Question: I'm trying to make some shapes with Java, I created two rectangles and they show up normally, but lately I integrated a polygon shape code but it not showing up while running the program. Somebody help in this please!
Here is a screenshot after running:

Here is the code I use:
'''
import java.awt.*;
import java.awt.event.*;
import javax.swing.*;
public class shapes extends JPanel{
int midX = 120;
int midY = 60;
int radius[] = {118,40,90,40};
int nPoints = 16;
int[] X = new int[nPoints];
int[] Y = new int[nPoints];
int i;
double max;
public void paintComponent(Graphics gphcs){
super.paintComponent(gphcs);
this.setBackground(Color.WHITE);
gphcs.setColor(Color.BLUE);
gphcs.fillRect(25,25,100,30);
gphcs.setColor(Color.GRAY);
gphcs.fillRect(25,65,100,30);
gphcs.setColor(new Color(190,81,215));
gphcs.drawString("This is my text", 25, 120);
for (double current=0.0; i<nPoints; i++)
{
double x = Math.cos(current*((2*Math.PI)/max))*radius[i % 4];
double y = Math.sin(current*((2*Math.PI)/max))*radius[i % 4];
X[i] = (int) x+midX;
Y[i] = (int) y+midY;
}
gphcs.setColor(Color.RED);
gphcs.fillPolygon(X, Y, nPoints);
}
}
'''
Acutally I wanted the polygon to show up as a star shape but it even didn't appear at all!
Thank you..
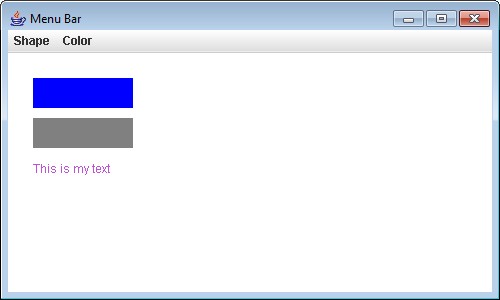
Answer: All your polygon co-ordinates are the same. Try
'''
for (int i=0; i < nPoints; i++) {
double x = Math.cos(i * ((2 * Math.PI) / nPoints)) * radius[i % 4];
double y = Math.sin(i * ((2 * Math.PI) / nPoints)) * radius[i % 4];
X[i] = (int) x + midX;
Y[i] = (int) y + midY;
}
'''